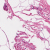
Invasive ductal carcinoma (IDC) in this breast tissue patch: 0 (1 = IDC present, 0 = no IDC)